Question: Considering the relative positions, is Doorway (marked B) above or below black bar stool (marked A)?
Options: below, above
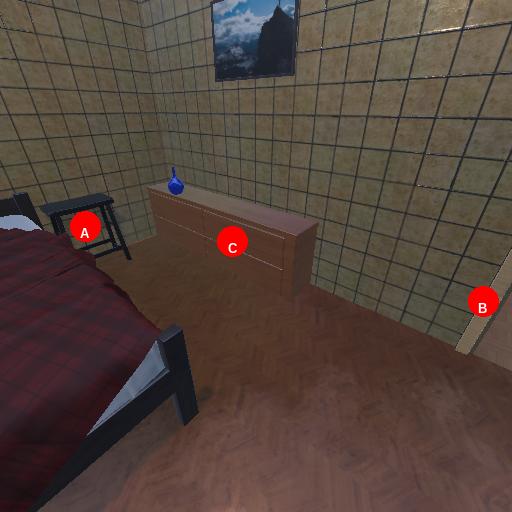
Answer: below